Question: When defining a build in visual studio, you can set up automated tests to run as part of a build. One of the options for an automated test run is the 'Target platform for test execution', as shown below, which allows you to specify the default processor architecture to use when running the tests similar to how you can set this when running tests locally.

I am trying to convert a build into the new vNext build system on and replicate an automated test run using the 'Visual Studio Test' build step. For most things it is relatively simple to duplicate the settings, but there doesn't seem to be anyway to set this option, the result of which is as if this was set to x86 instead of x64 in a based build definition.
The old build definition runs two sets of unit tests, one which has to run with the processor architecture set to x64 for all tests to pass, while the other requires the architecture to be x86 for all its tests to pass but in the old system this was not a problem as it could be forced either way. Is there any way to specify the target architecture in the 'Visual Studio Test' build step that anyone know of?
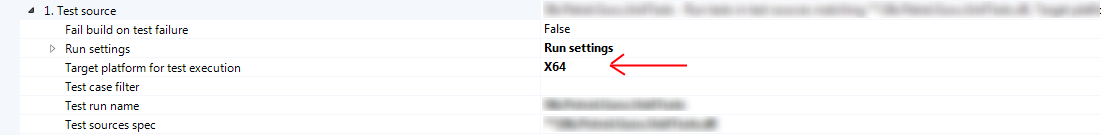
Answer: You can create two runsettings files, one for x86 and one for x64. <URL>:
'''
<?xml version="1.0" encoding="utf-8"?>
<RunSettings>
<!-- Configurations that affect the Test Framework -->
<RunConfiguration>
<!-- [x86] | x64
- You can also change it from menu Test, Test Settings, Default Processor Architecture -->
<TargetPlatform>x86</TargetPlatform>
<!-- Framework35 | [Framework40] | Framework45 -->
<TargetFrameworkVersion>Framework40</TargetFrameworkVersion>
</RunConfiguration>
</RunSettings>
'''
Then point the Visual Studio Test step to the correct config file:
<URL>